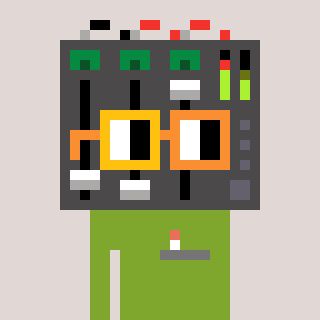
a pixel art character with square yellow and orange glasses, a mixer-shaped head and a slimegreen-colored body on a warm background